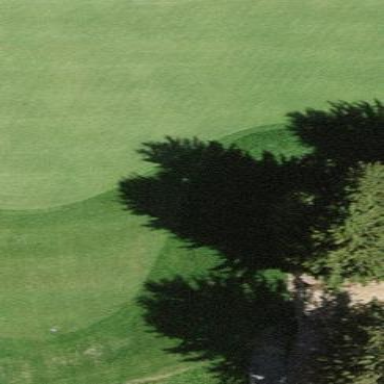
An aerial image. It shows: Golf green.